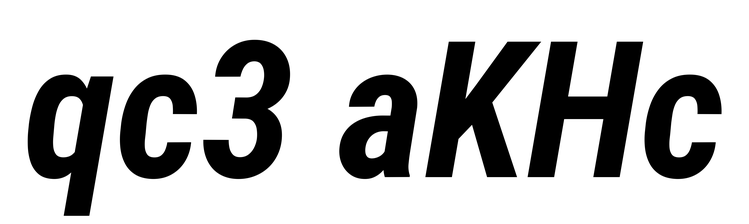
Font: Roboto-Italic_Condensed_Bold_Italic